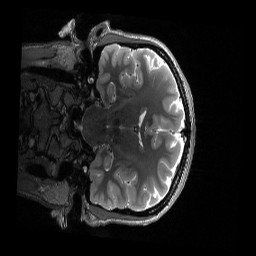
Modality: T2w
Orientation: coronal
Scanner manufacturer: siemens
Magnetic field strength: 3 T
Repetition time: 3.2 s
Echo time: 0.563 s